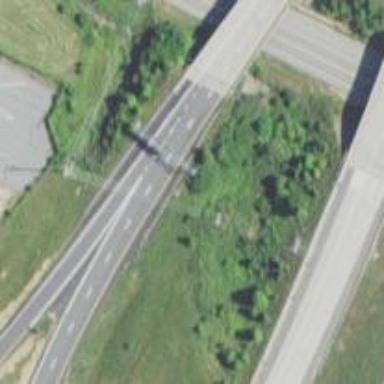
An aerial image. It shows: Motorway junction.